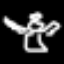
Label: angel